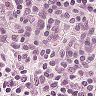
Metastatic tissue present: no